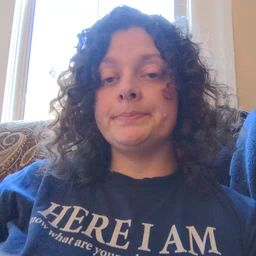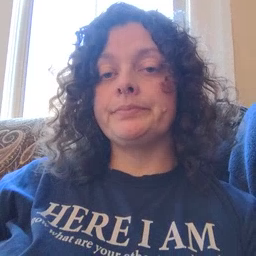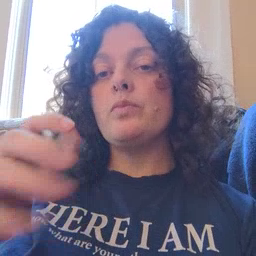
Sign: drawer